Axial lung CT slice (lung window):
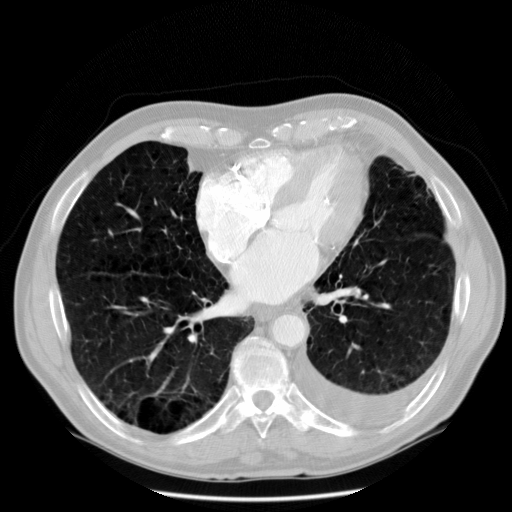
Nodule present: no